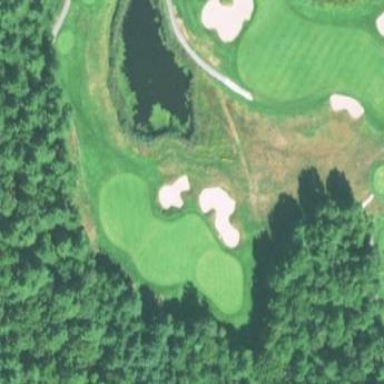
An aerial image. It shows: Grassy area designated as golf fairway.